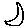
Label: moon